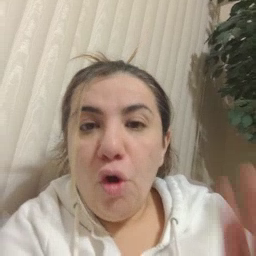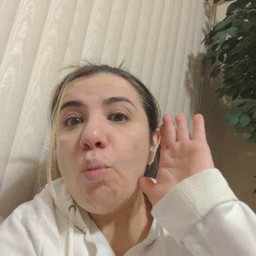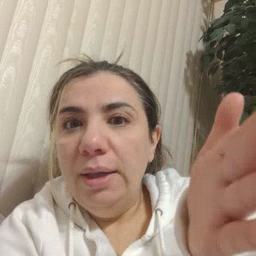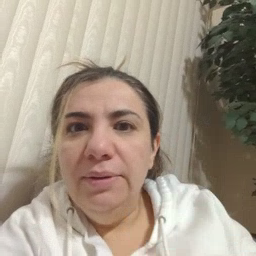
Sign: will